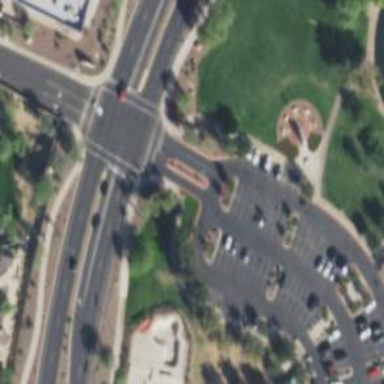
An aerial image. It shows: Solid stop line on the road marking.